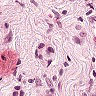
Metastatic tissue present: yes